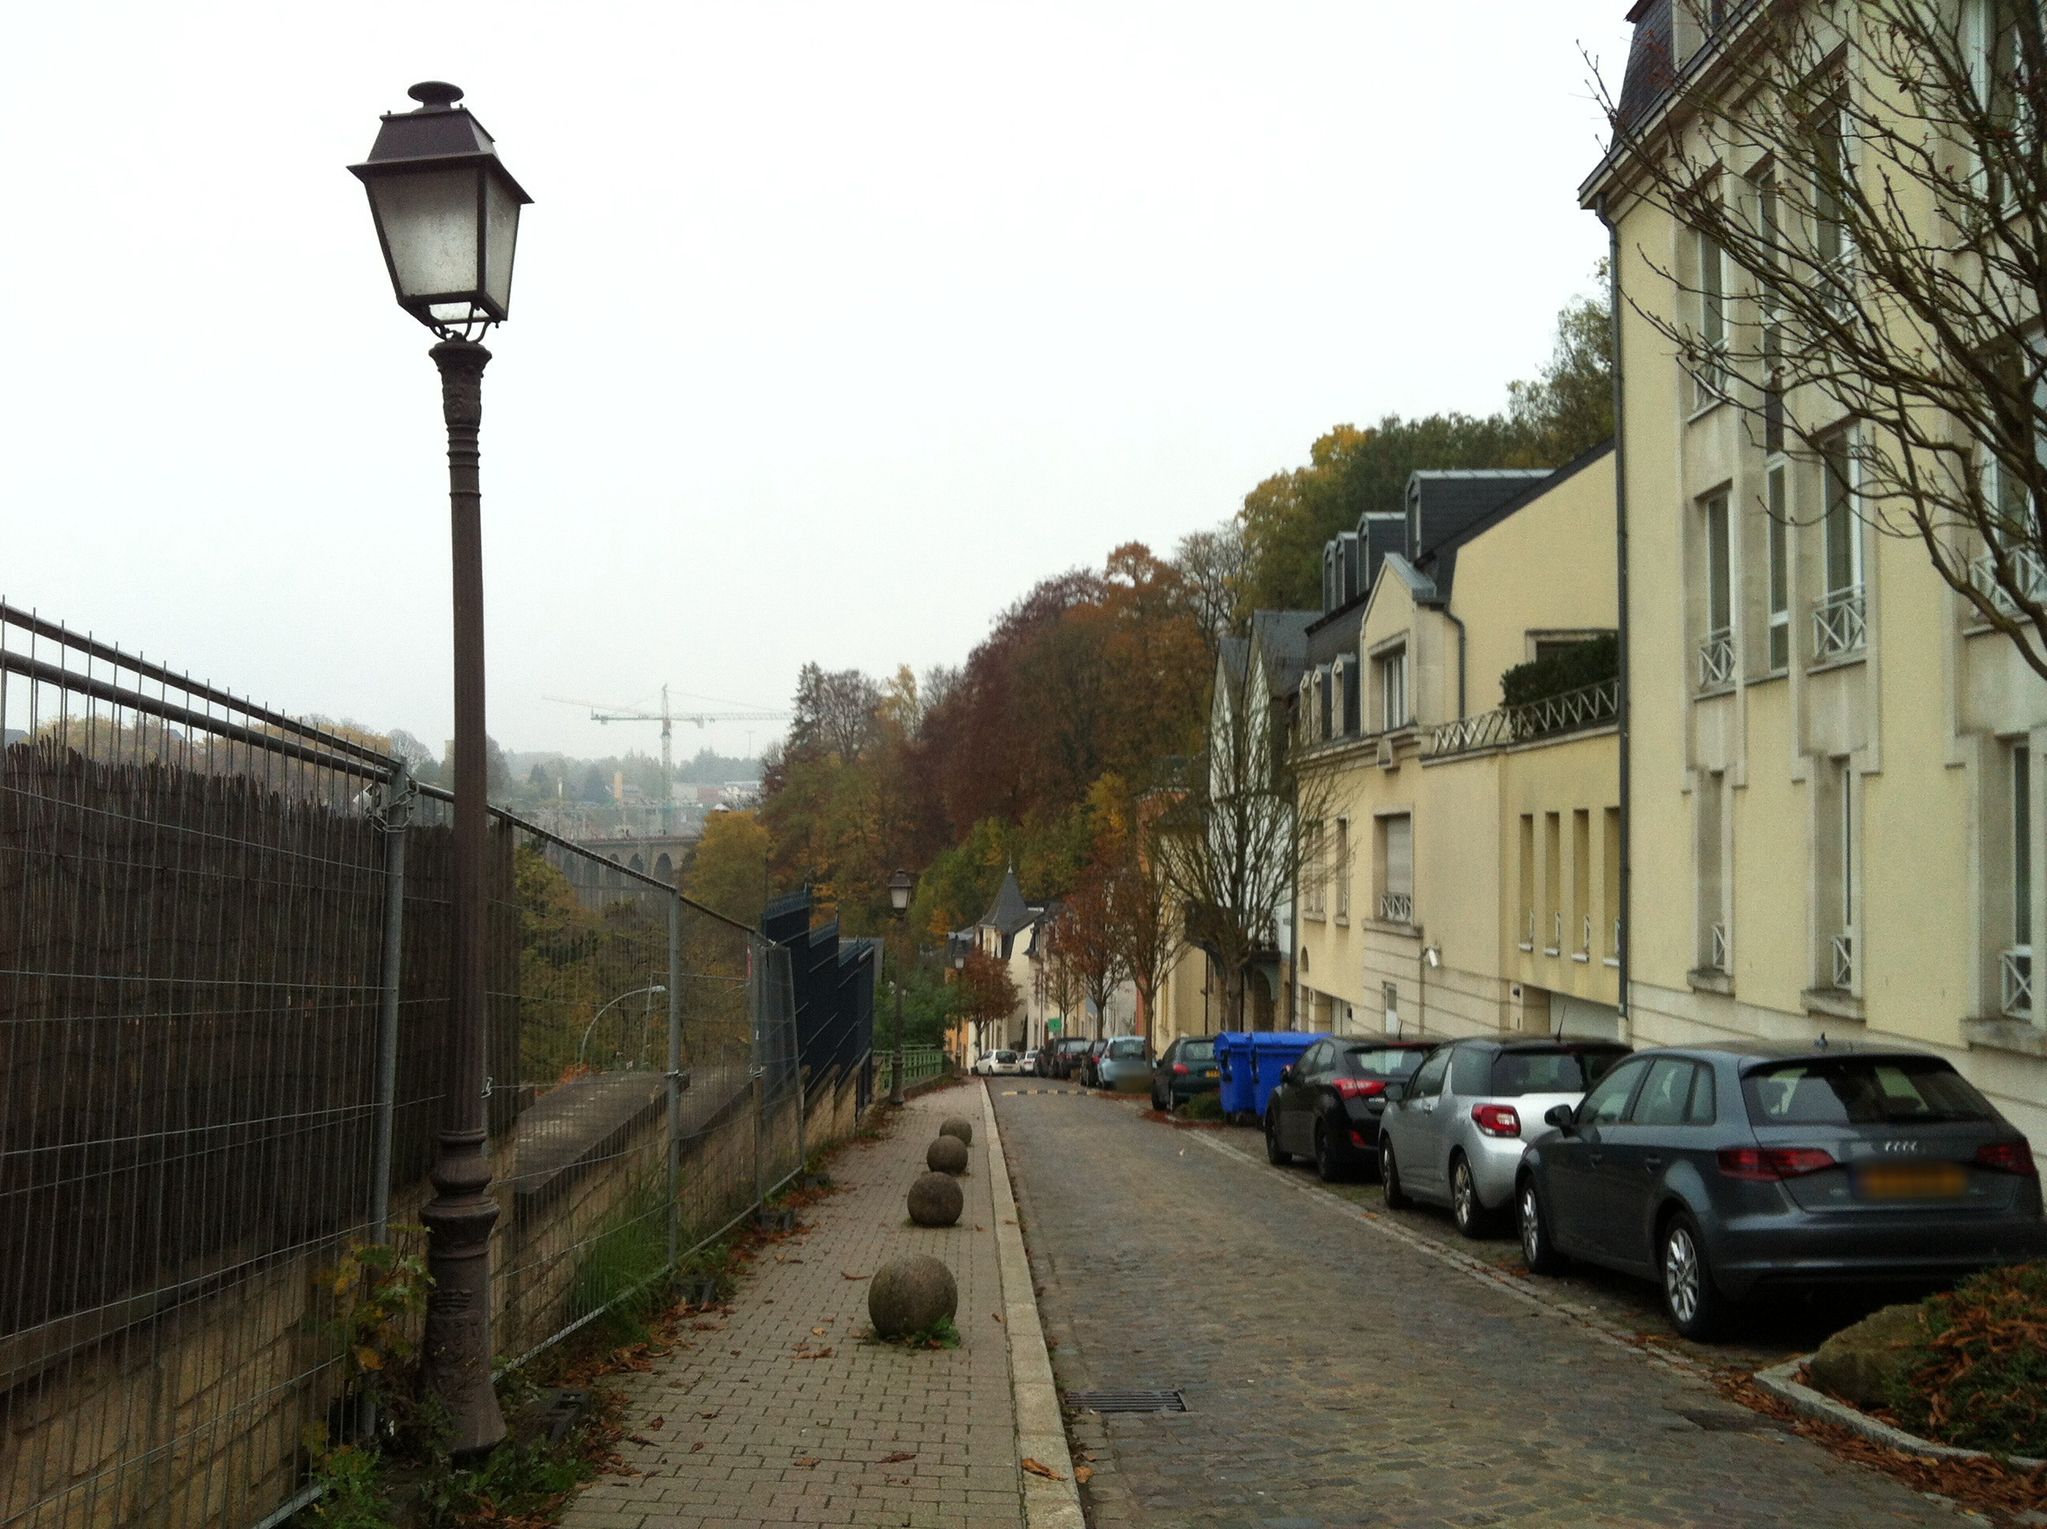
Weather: cloudy
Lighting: day
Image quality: good
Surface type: walking surface
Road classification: residential
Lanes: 1
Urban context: urban centre
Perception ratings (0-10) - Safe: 5.96, Lively: 6.21, Beautiful: 4.83, Boring: 3.82, Depressing: 5.42, Wealthy: 8.03